【题型】选择题　【知识点】平面几何　【难度】easy
如图 1，在等边$\triangle ABC$中，点 \(P\) 以每秒 1 厘米的速度从点 \(A\) 出发，沿折线 \(AB-BC\) 运动，到点 \(C\) 停止. 过点 \(P\) 作 \(PD \perp AC\)，垂足为 \(D\)，\(PD\) 的长度 \(y\)（cm）与点 \(P\) 的运动时间的函数图象如图 2 所示，当点 \(P\) 运动 5.5 秒时，\(PD\) 的长是（\hspace{1em}）

\begin{center}

\end{center}

A. \(\dfrac{5\sqrt{3}}{2}\)\hspace{5em}
B. \(\dfrac{5\sqrt{3}}{4}\)\hspace{5em}
C. \(2\sqrt{3}\)\hspace{5em}
D. \(3\sqrt{3}\)
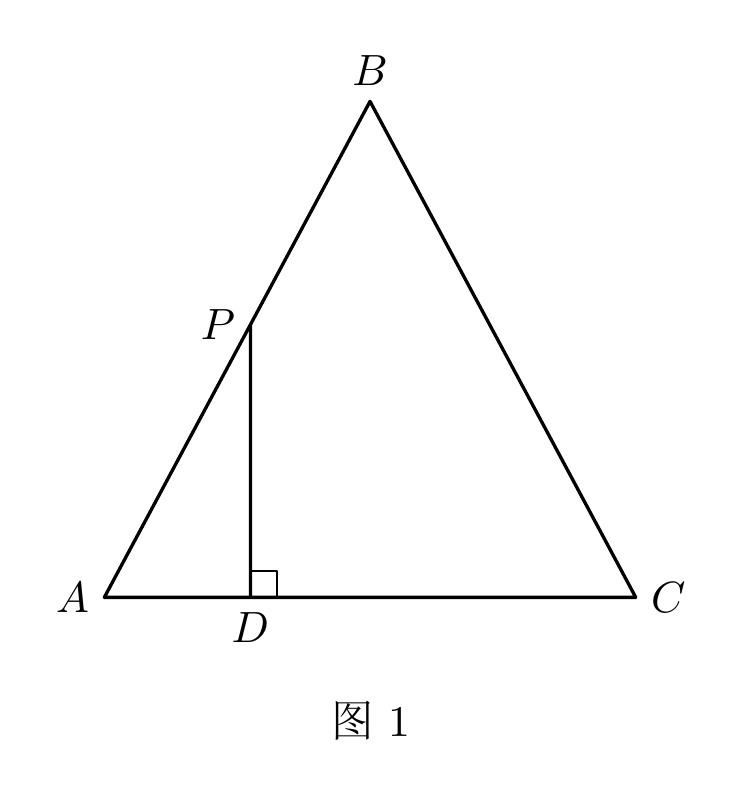
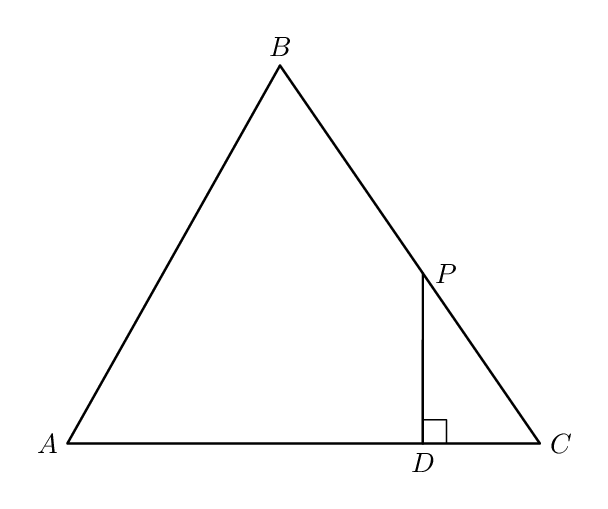
【解答】
\textbf{【答案】}B

\textbf{【分析】}本题考查了动点问题的函数图象、等边三角形的性质、三角函数的运用；熟练掌握等边三角形的性质，并能进行推理计算是解决问题的关键.

由题意和等边三角形的性质得出$AB = BC = 4\mathrm{cm}$，$\angle C = 60^\circ$，再由三角函数即可求出$PD$的长.

\textbf{【解析】}解：根据题意得，$AB = 4 \times 1 = 4(\mathrm{cm})$，

$\because \triangle ABC$是等边三角形，

$\therefore AB = BC = 4\mathrm{cm}$，$\angle C = 60^\circ$，

当点$P$运动$5.5$秒时，如图所示：

则$BP = 5.5 - 4 = 1.5(\mathrm{cm})$，

$\therefore PC = BC - BP = 2.5\mathrm{cm}$，

$\therefore PD = PC \cdot \sin60^\circ = 2.5 \times \dfrac{\sqrt{3}}{2} = \dfrac{5\sqrt{3}}{4}(\mathrm{cm})$；

故选：B.
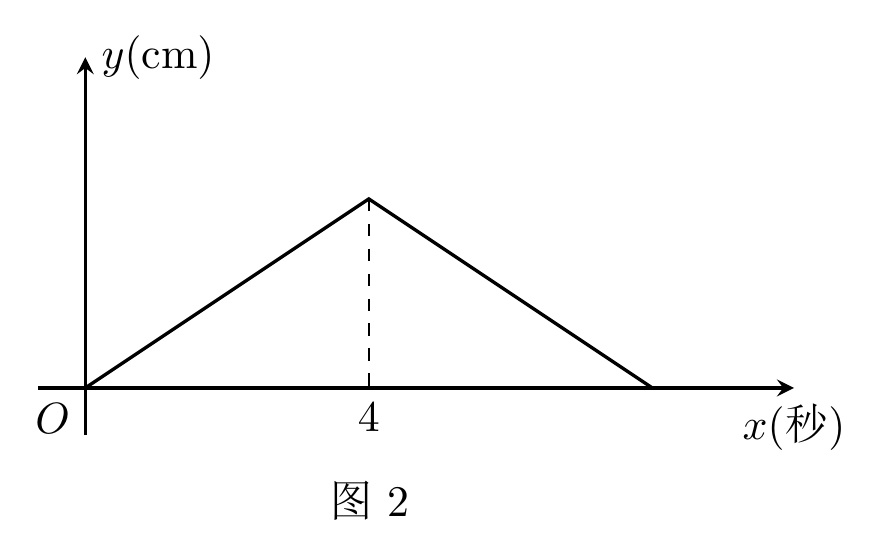